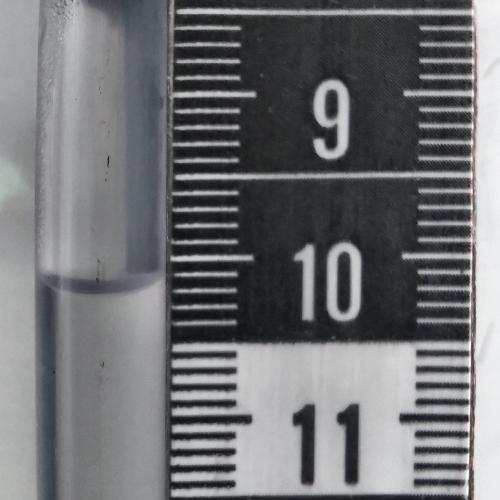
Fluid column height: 10.2 cm